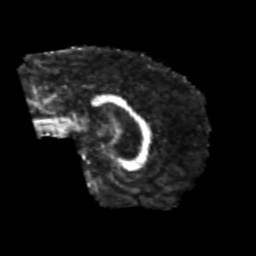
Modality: FA
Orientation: sagittal
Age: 25
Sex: male
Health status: healthy
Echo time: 0.074 s